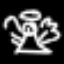
Label: angel